Aerial crown-view tile of a tropical tree (Barro Colorado Island, Panama), acquired 20250217:
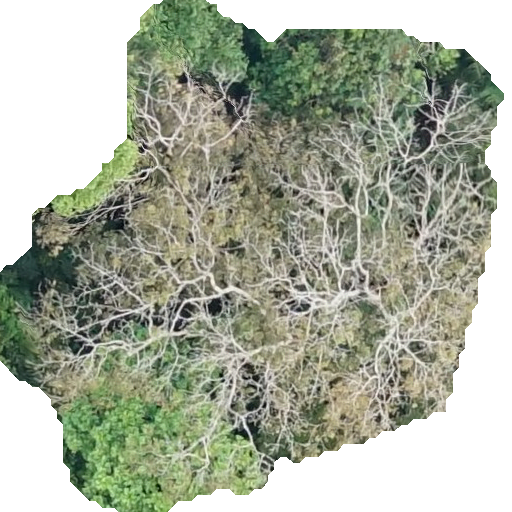
Species: Dipteryx oleifera
GBIF accepted scientific name: Dipteryx oleifera
Crown area: 268.62 m²